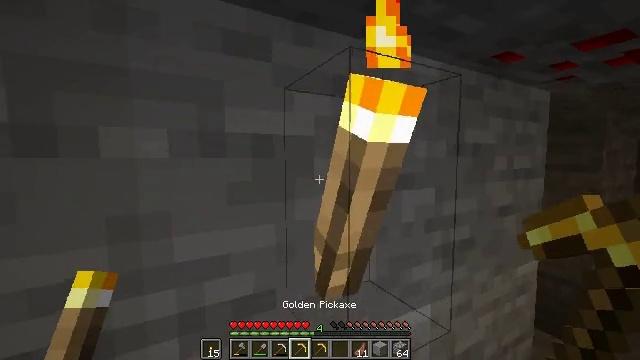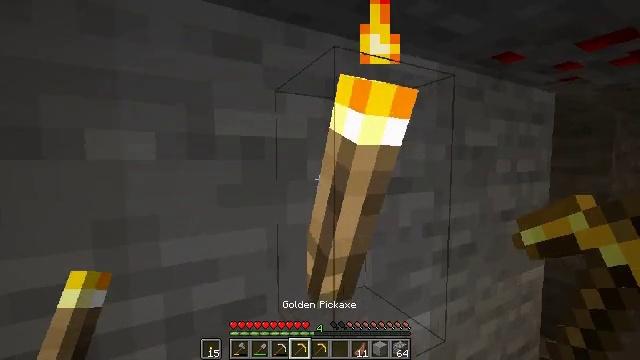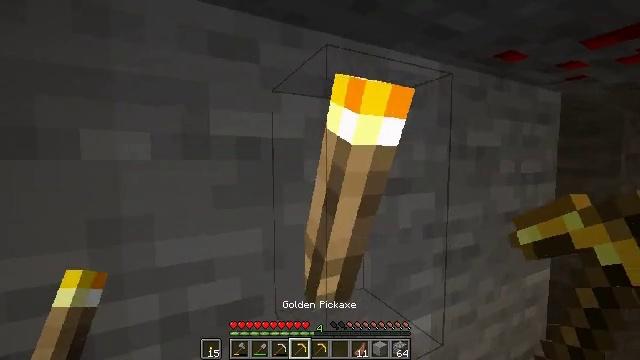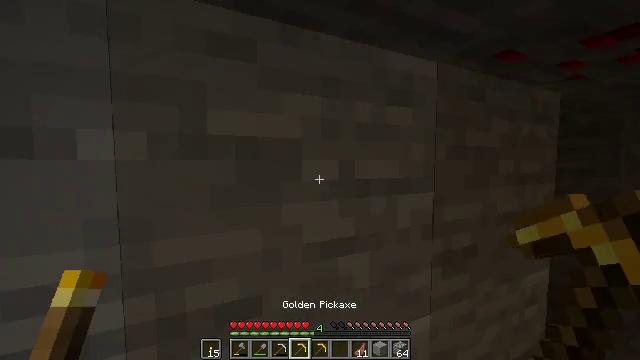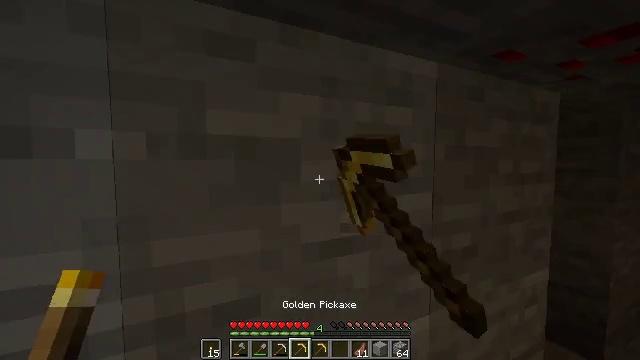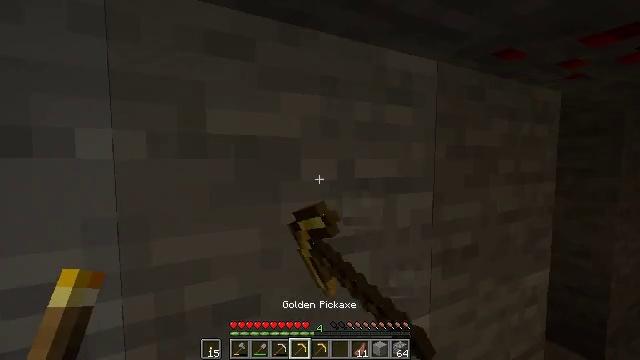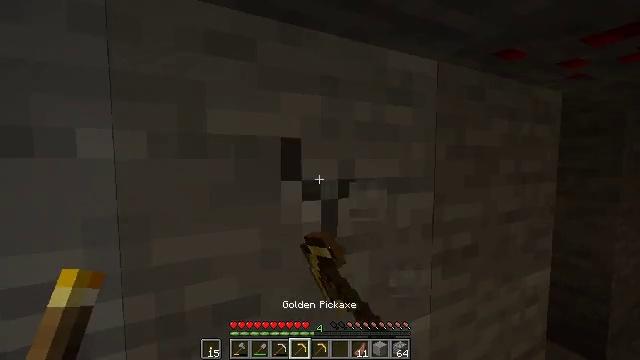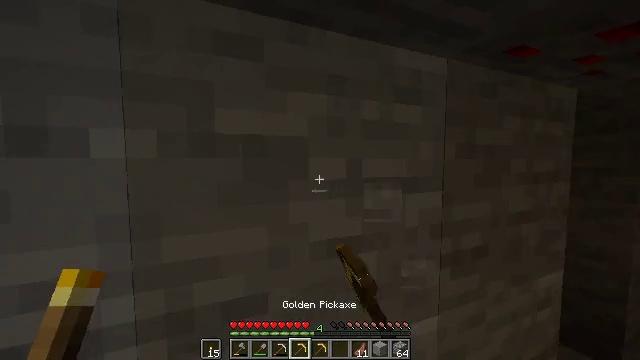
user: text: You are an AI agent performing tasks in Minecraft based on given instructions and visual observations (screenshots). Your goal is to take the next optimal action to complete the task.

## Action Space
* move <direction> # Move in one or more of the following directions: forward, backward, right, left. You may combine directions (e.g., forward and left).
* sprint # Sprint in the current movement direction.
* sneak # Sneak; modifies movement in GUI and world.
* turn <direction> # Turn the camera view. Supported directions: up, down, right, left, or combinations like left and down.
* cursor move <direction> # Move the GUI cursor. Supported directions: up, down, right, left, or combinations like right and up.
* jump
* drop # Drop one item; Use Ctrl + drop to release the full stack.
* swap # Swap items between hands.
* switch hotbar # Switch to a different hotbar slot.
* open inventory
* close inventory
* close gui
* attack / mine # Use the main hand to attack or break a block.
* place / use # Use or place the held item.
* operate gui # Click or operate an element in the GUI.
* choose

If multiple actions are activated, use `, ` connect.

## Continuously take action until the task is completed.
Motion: motion action
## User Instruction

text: Destroy the wall torch to gather it.
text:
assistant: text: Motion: turn left
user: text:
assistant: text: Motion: turn left
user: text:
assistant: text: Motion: attack / mine
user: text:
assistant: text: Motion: attack / mine
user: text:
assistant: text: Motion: attack / mine
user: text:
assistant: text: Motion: attack / mine
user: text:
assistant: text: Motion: turn left
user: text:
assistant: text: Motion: no_op